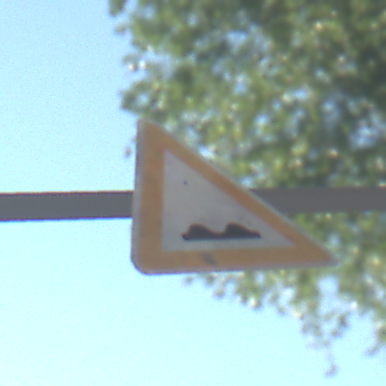
Verkehrszeichen: UnebeneFahrbahn
Umgebung: Outdoor, Nature
Tageszeit: MorningAfternoon
Wetter: Clear
Licht: Natural
Jahreszeit: NotSpecified
Kontrast: HighContrast